Field crop: maize
Growth stage: 1
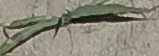
Species: sorghum